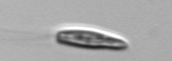
Label: Chrysochromulina